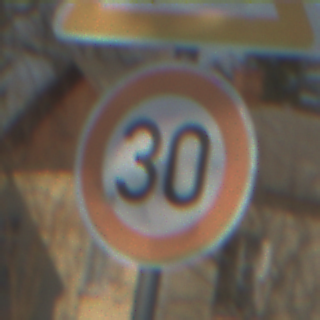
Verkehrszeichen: Geschwindigkeit30
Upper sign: SeitenwindVonLinks
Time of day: MorningAfternoon
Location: Outdoor (Suburban)
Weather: PartlyCloudy
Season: NotSpecified
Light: Natural